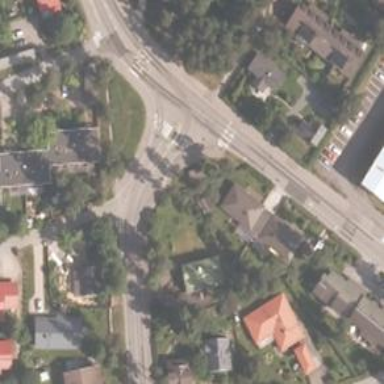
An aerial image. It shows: Uncontrolled crossing on the road.